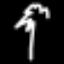
Label: palm tree